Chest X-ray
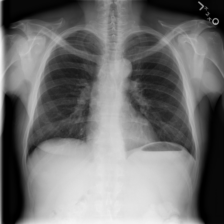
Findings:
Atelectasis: negative
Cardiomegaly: negative
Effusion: negative
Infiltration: negative
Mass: negative
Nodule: negative
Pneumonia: negative
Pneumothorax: negative
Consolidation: negative
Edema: negative
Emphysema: negative
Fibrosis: negative
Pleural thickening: negative
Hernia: negative